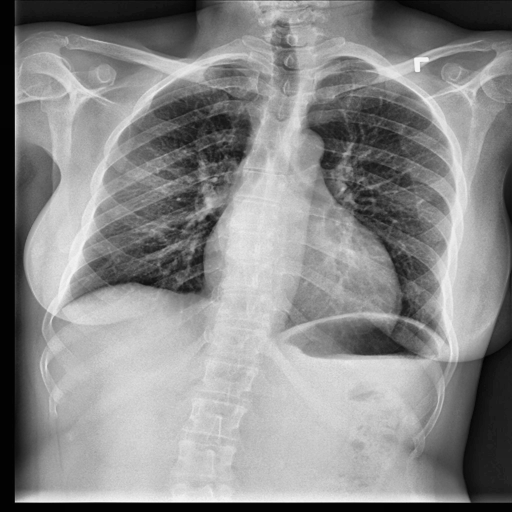
Finding: NORMAL